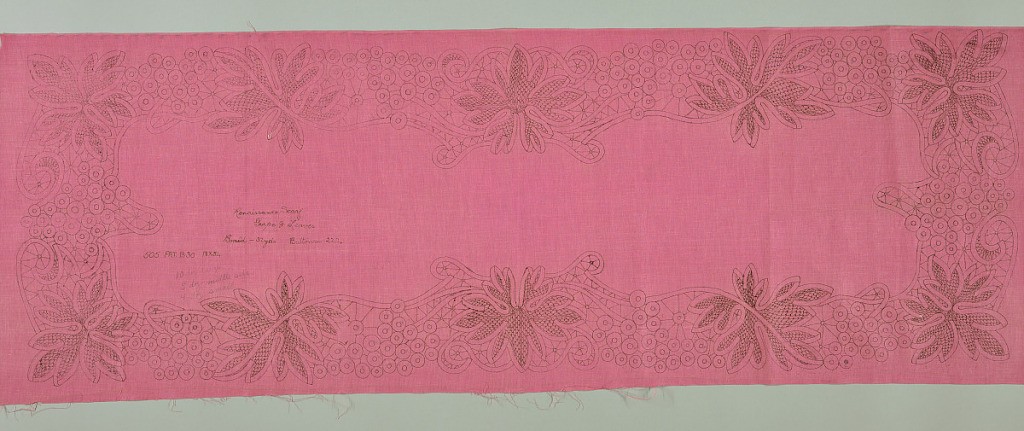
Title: Lace pattern
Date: ca. 1905
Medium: cotton Technique: plain weave fabric with a printed pattern for premade machine tape lace
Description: Printed lace pattern for premade tape lace. Printed on pattern: Renaissance scarf / Grape & Leaves / Braid - 32 yards / Buttons - 222 / 505 PAT, B30 18 x 54